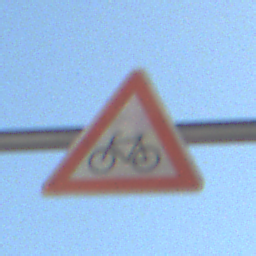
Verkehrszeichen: RadverkehrRechts
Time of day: Midday
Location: Outdoor (Nature)
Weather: Clear
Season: Summer
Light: Natural